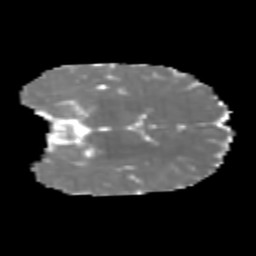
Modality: MD
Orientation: coronal
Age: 6
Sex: male
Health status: healthy